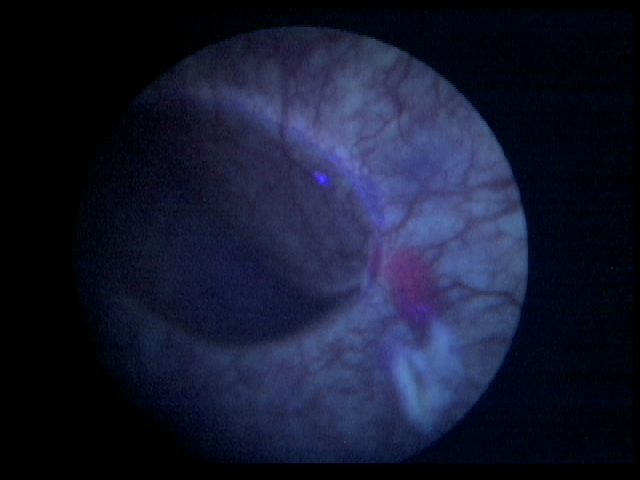
Modality: BLC
Class: Malignant
Subclass: LowGradePapillary
Lesion: Multifocal
Multifocal: 2 to 7
Stage: Ta
Morphology: Papillary
Bladder cancer association: Yes